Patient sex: F
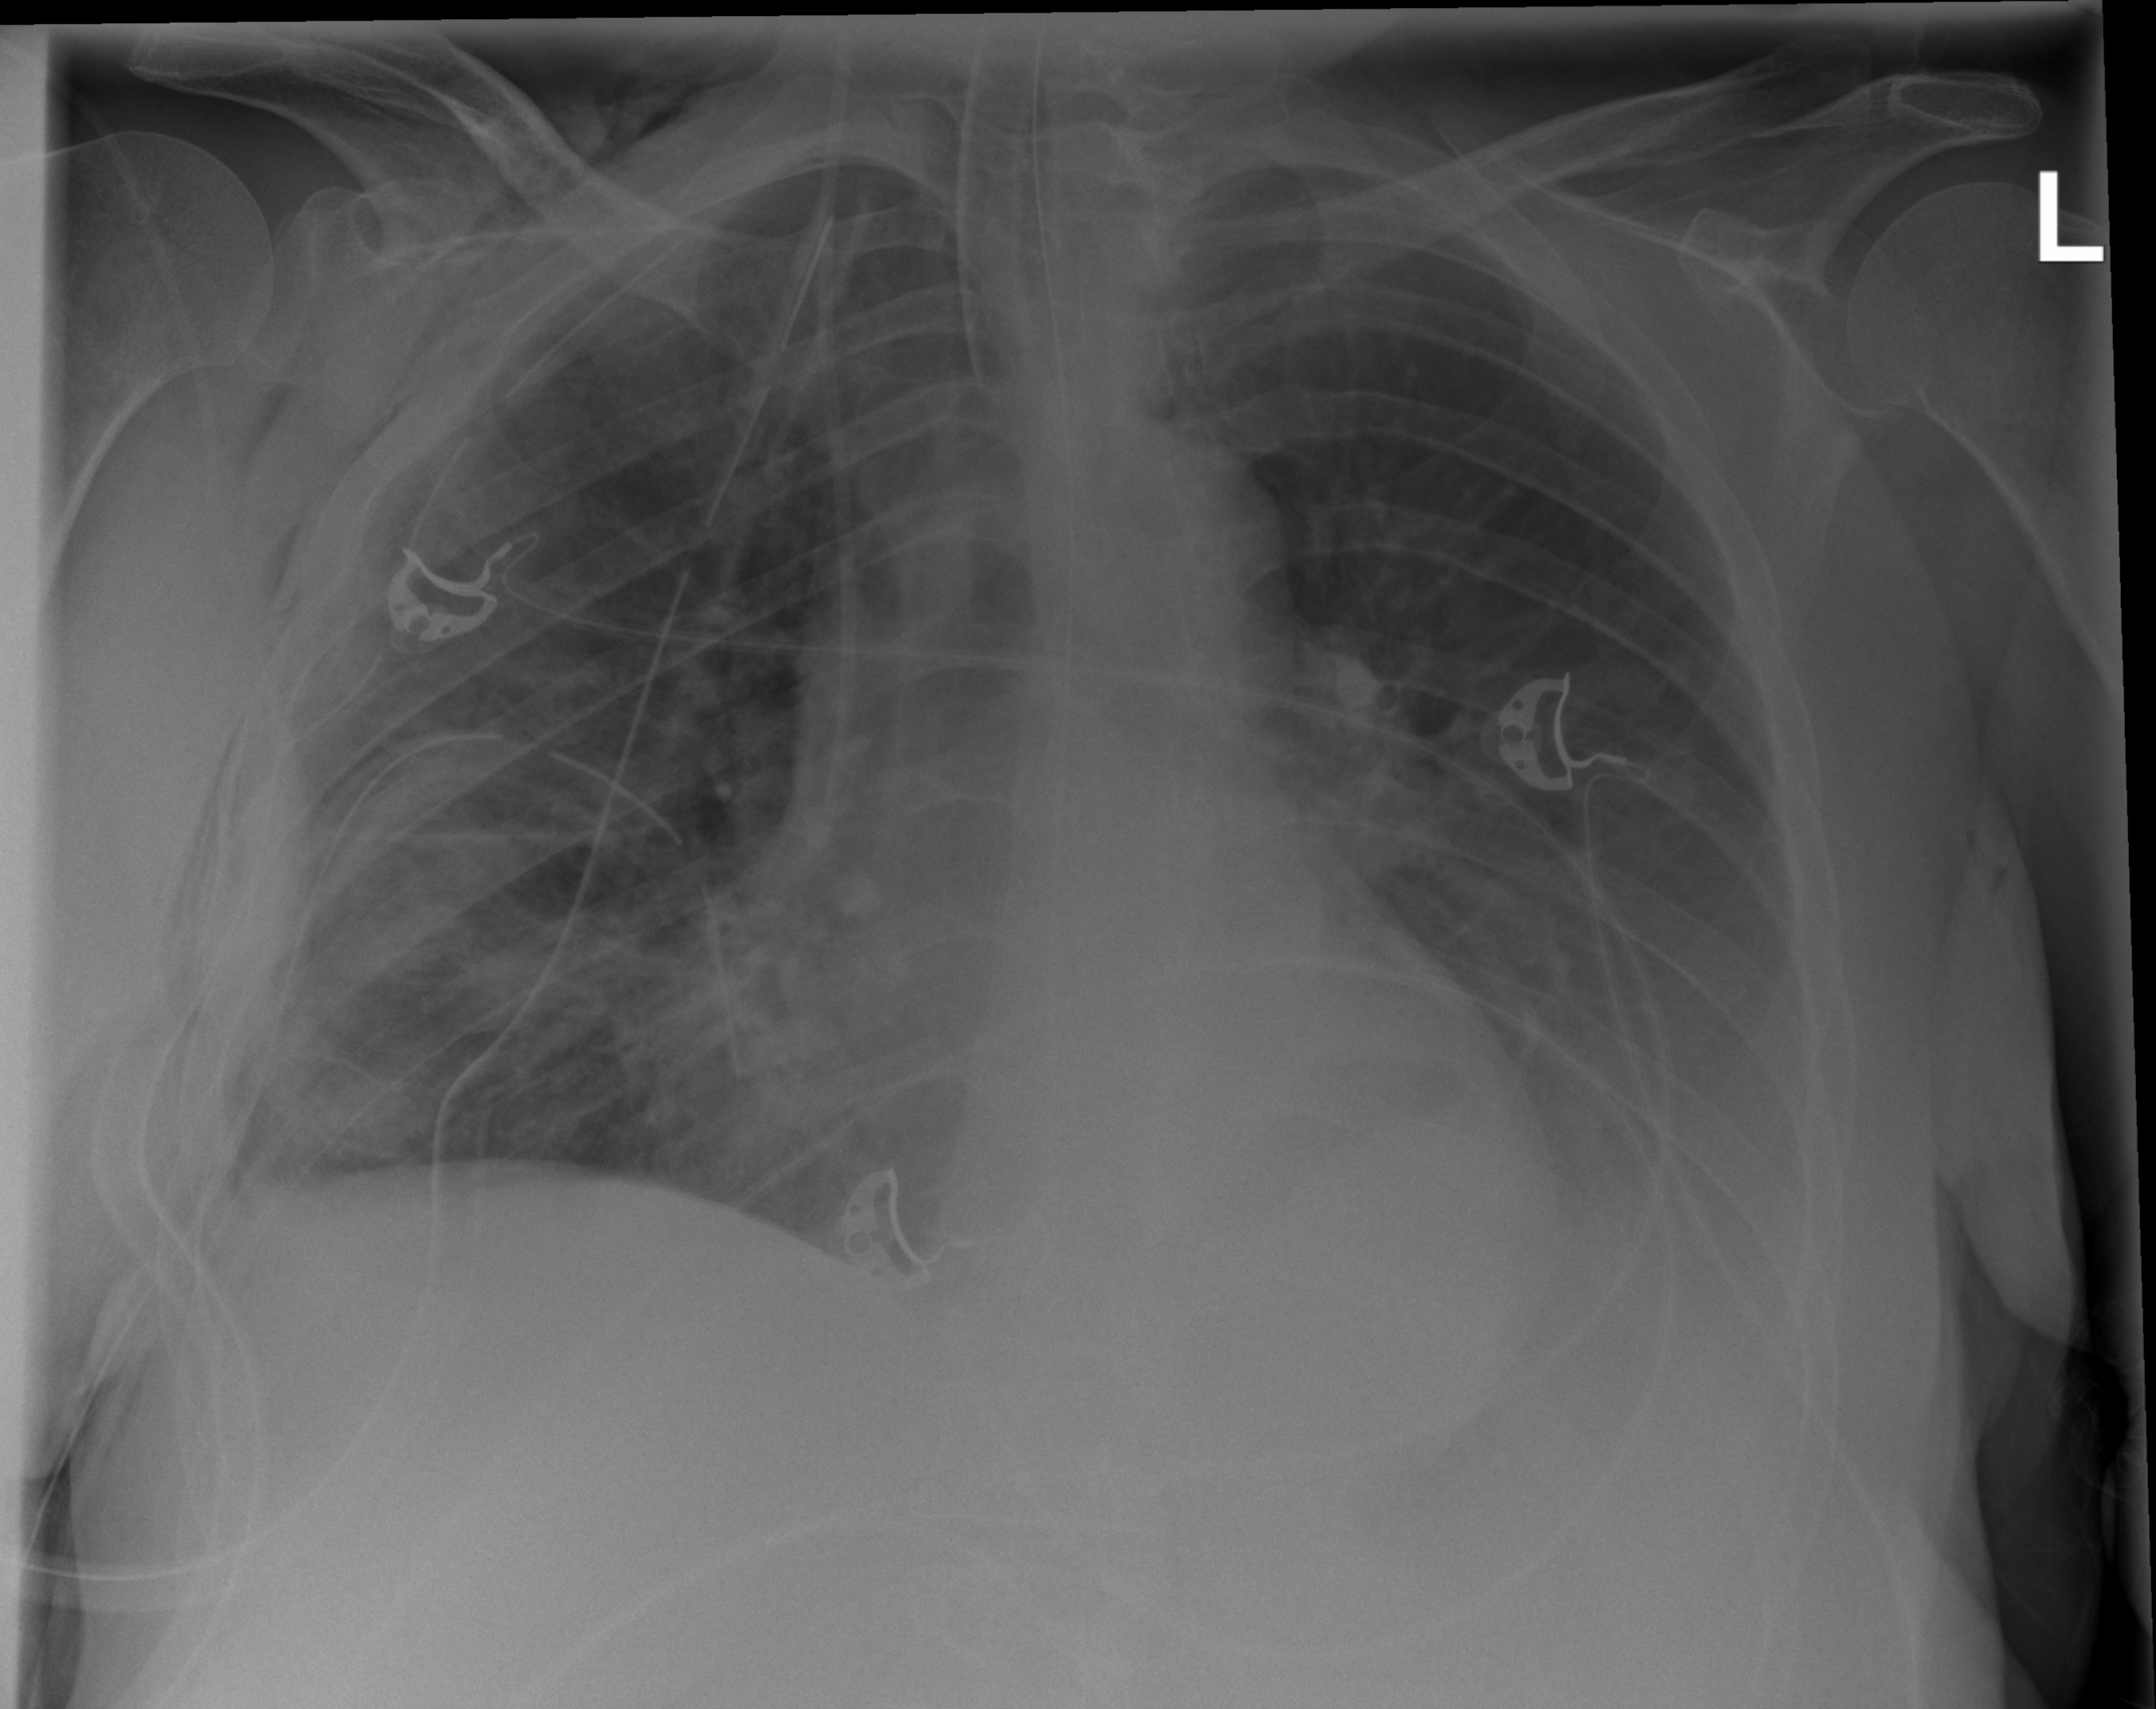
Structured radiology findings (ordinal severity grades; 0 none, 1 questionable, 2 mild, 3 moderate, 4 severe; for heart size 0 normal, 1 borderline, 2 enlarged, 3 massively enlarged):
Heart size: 2
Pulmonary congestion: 0
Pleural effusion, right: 2
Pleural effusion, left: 3
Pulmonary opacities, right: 3
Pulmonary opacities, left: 0
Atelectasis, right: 3
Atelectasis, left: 2